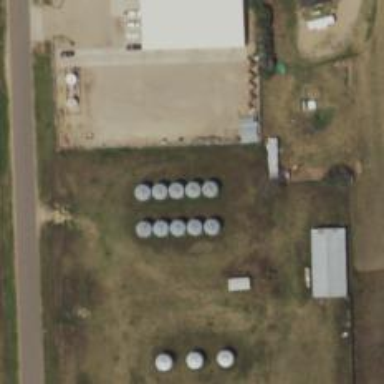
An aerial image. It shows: Silo.